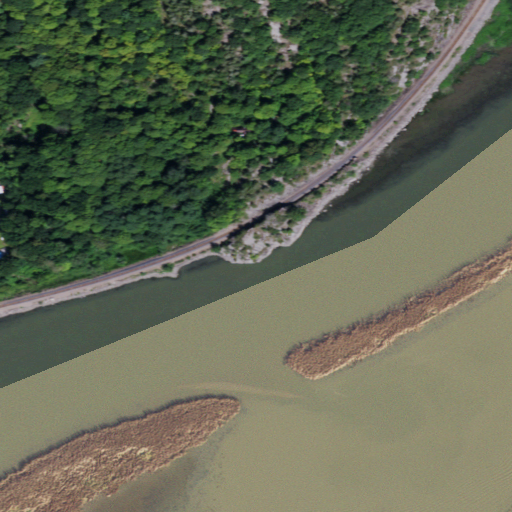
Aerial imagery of cape in New York named Pulpit Point containing open water, deciduous forest, herbaceous wetlands, pasture, barren land, open development, evergreen forest, woody wetlands, and low intensity development